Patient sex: M
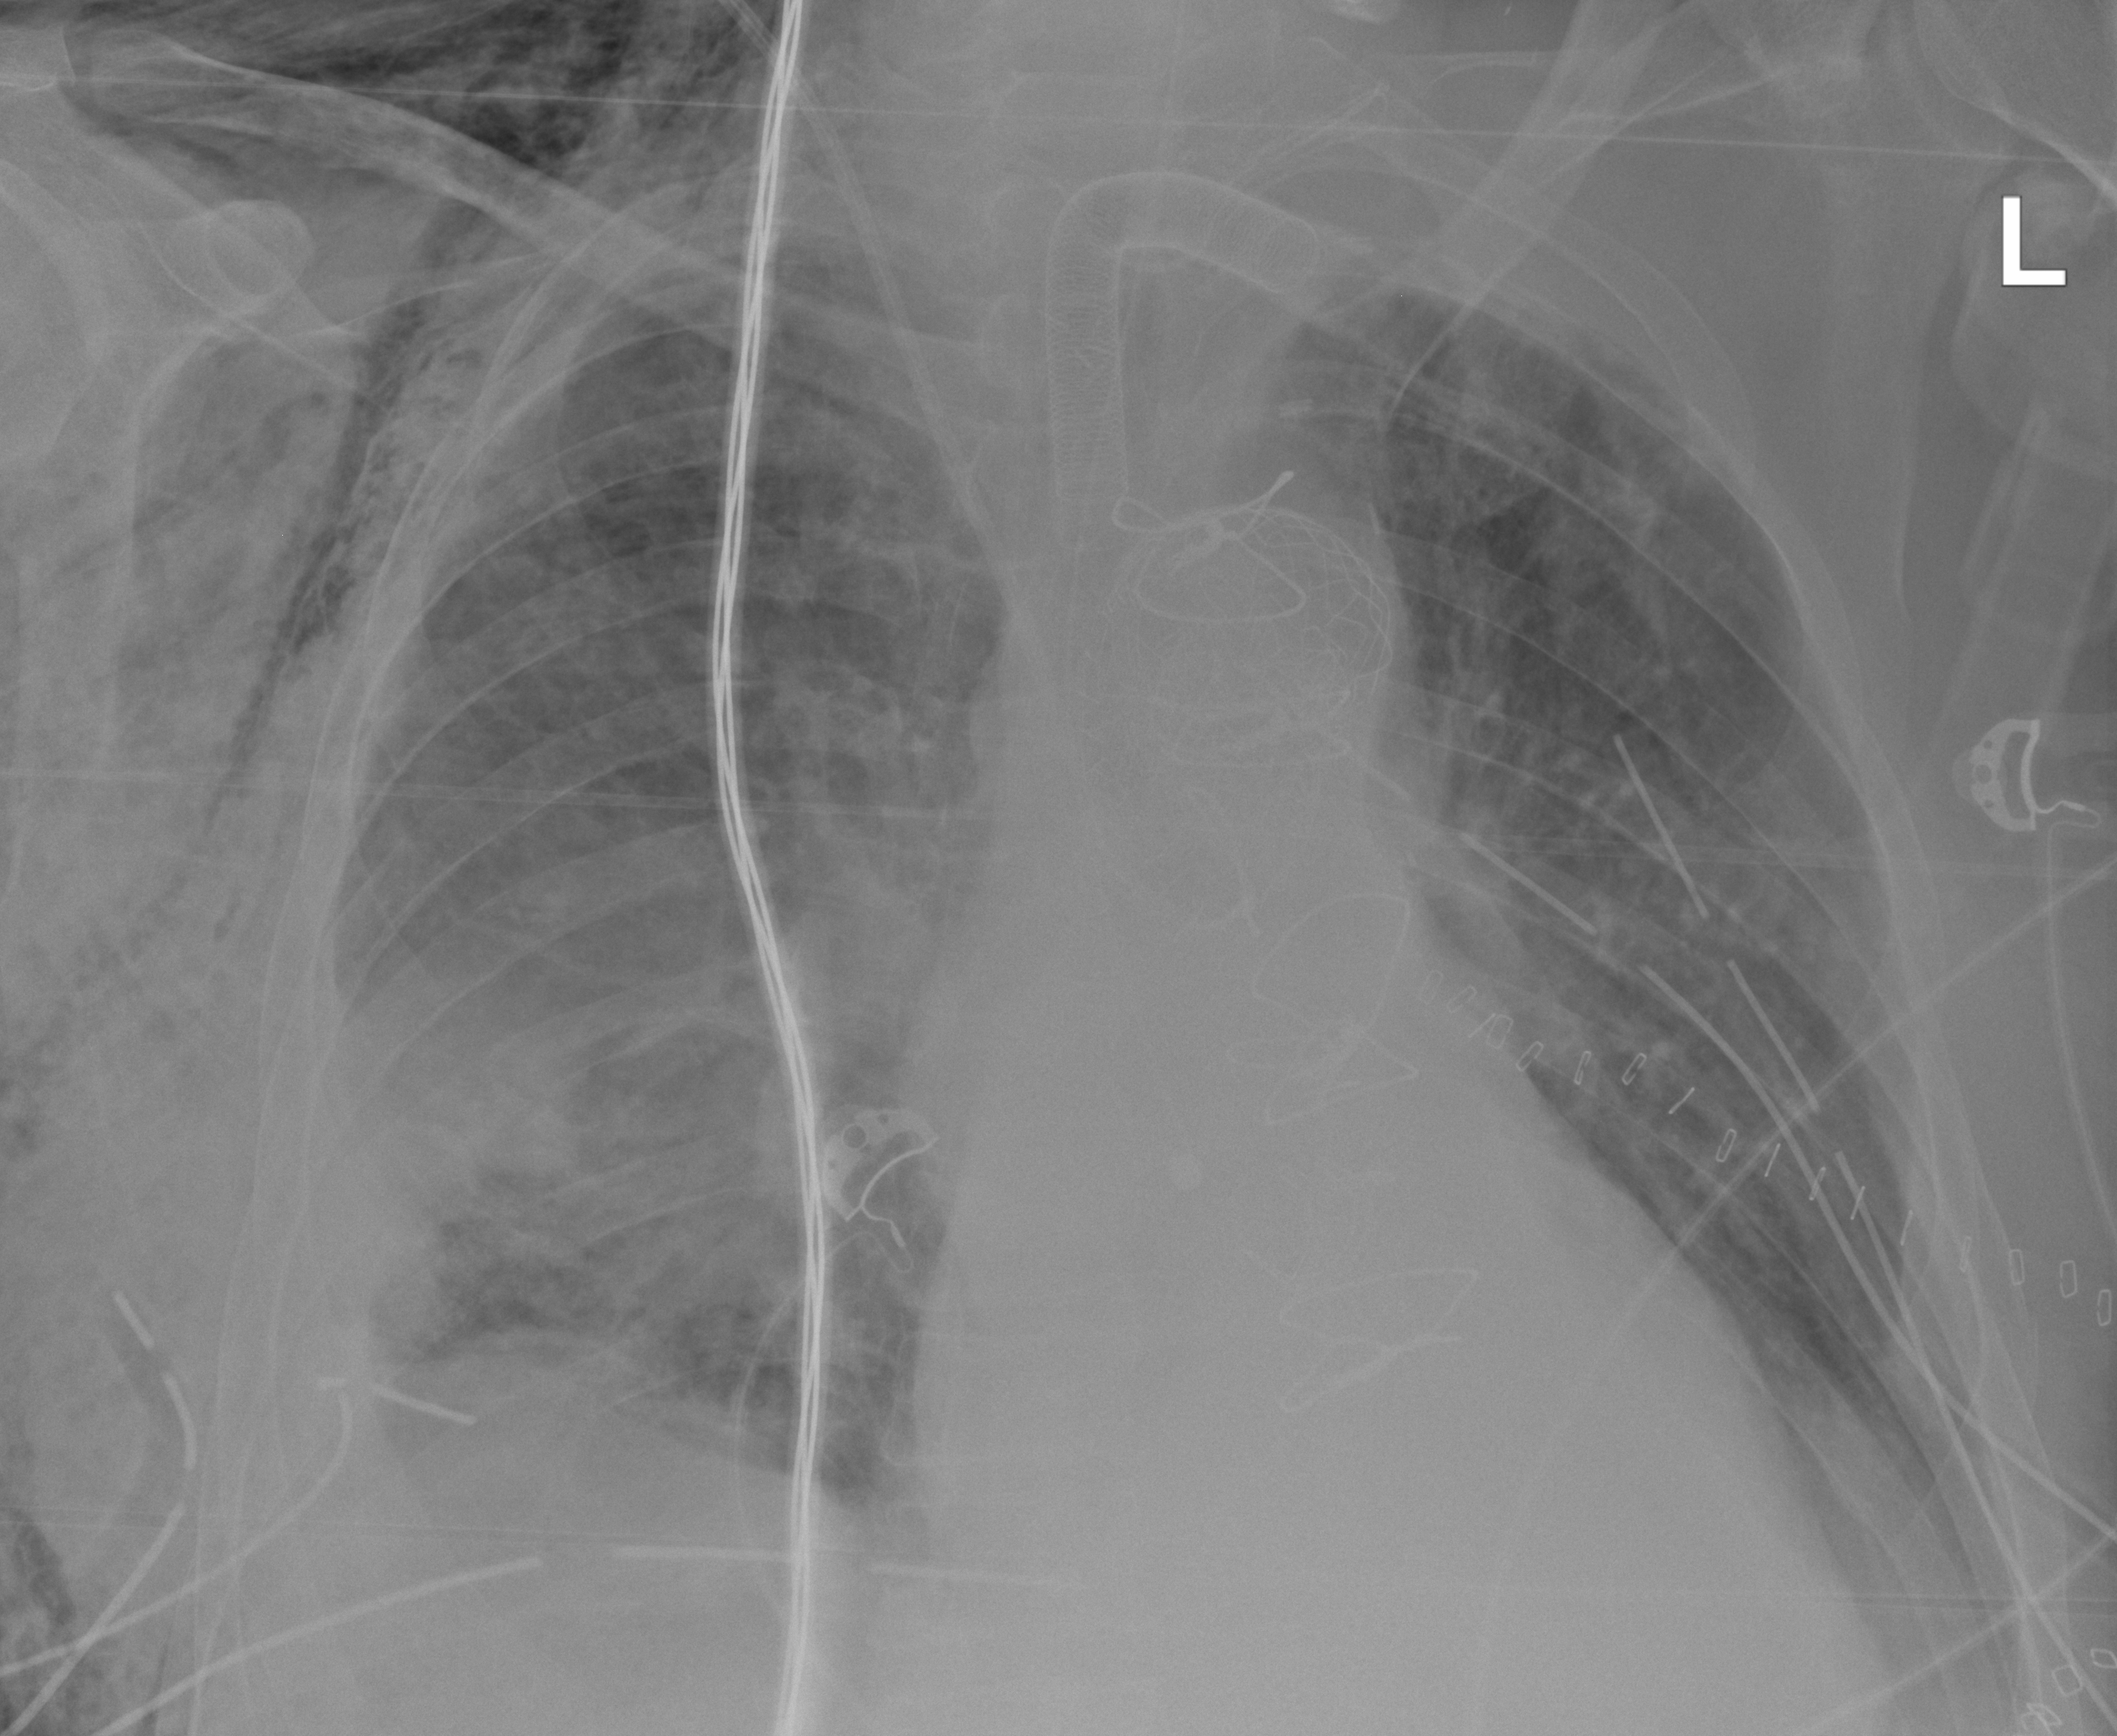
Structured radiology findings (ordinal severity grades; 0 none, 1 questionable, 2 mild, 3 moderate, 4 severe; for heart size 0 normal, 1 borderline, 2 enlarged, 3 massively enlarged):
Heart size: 1
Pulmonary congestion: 2
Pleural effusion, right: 2
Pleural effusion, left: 2
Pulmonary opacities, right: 2
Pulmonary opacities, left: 1
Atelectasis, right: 2
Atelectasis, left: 2